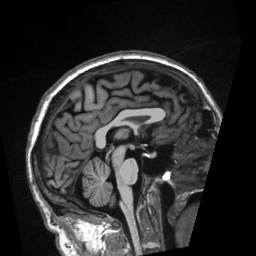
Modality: T1w
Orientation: sagittal